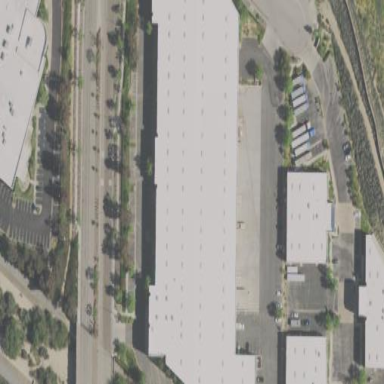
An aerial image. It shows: Warehouse.